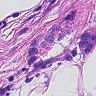
Metastatic tissue present: yes